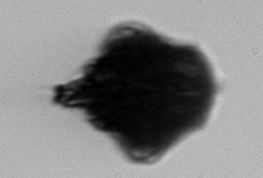
Label: Gonyaulax